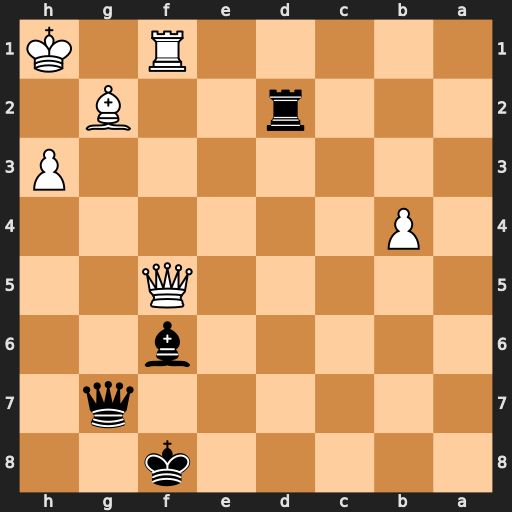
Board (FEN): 5k2/6q1/5b2/5Q2/1P6/7P/3r2B1/5R1K
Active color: b
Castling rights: -
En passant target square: -
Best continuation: Qxg2#